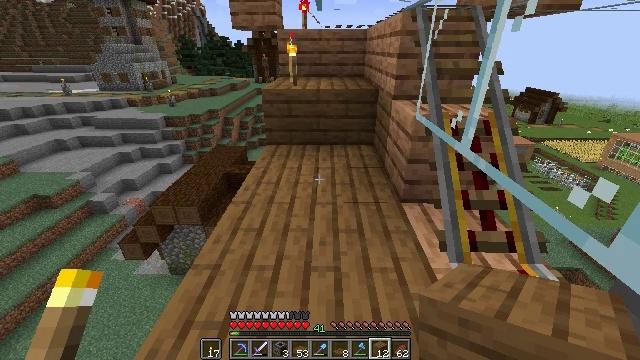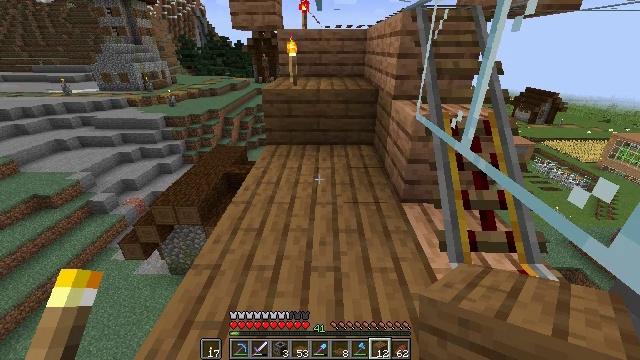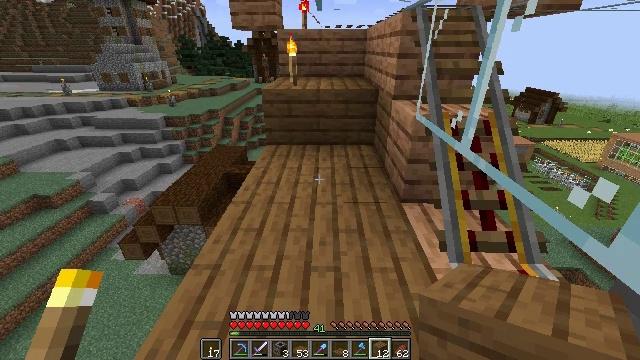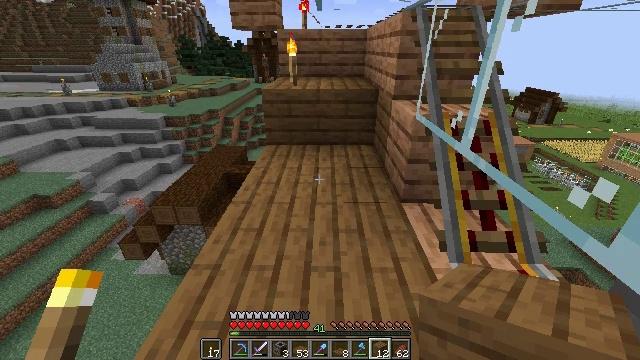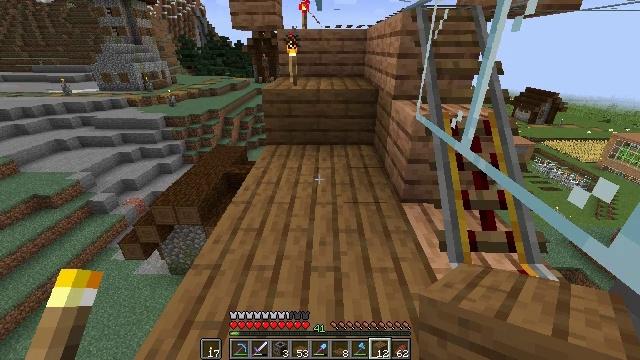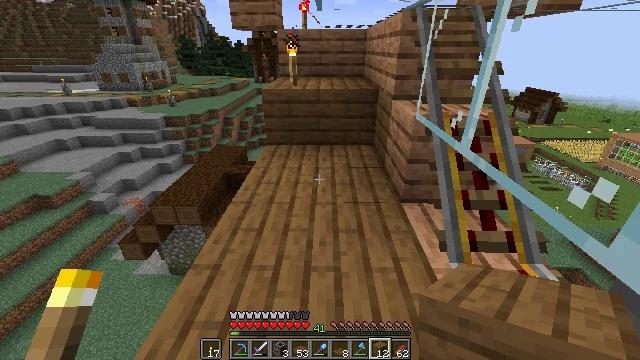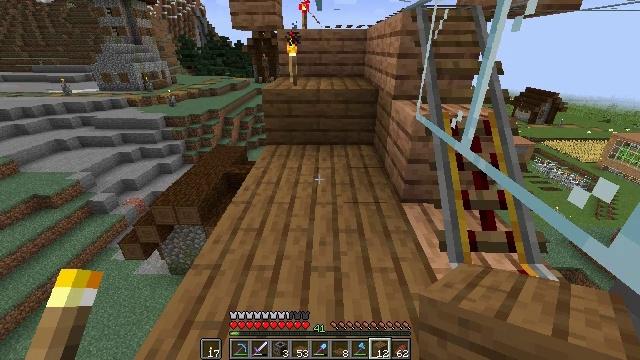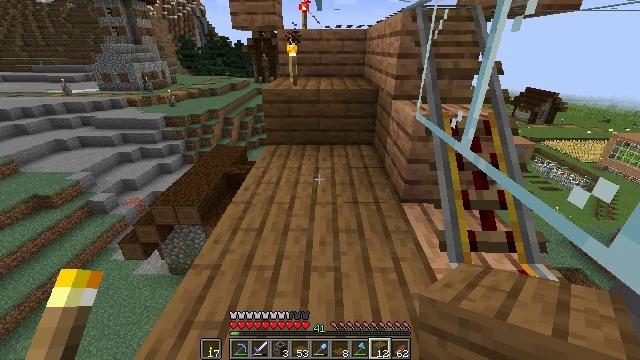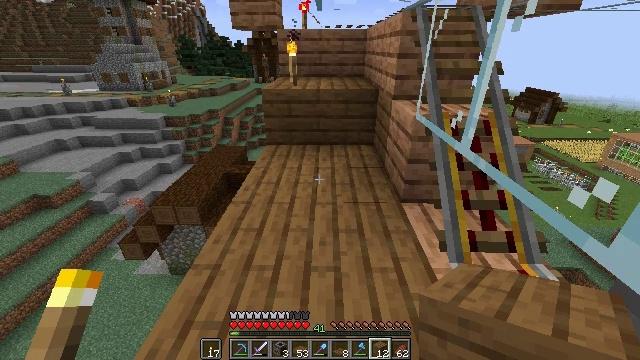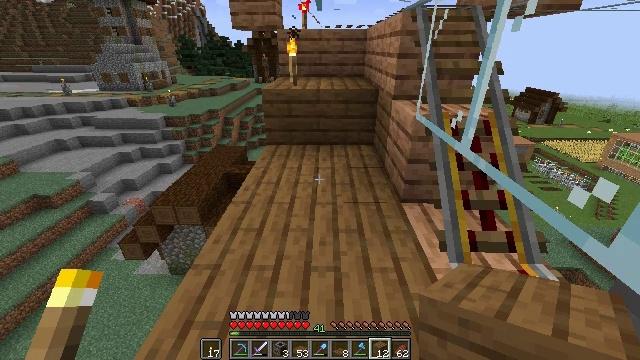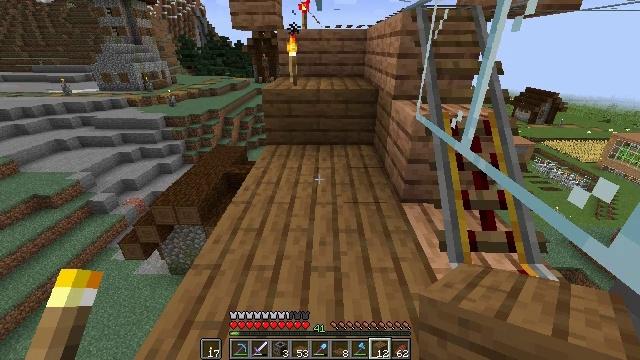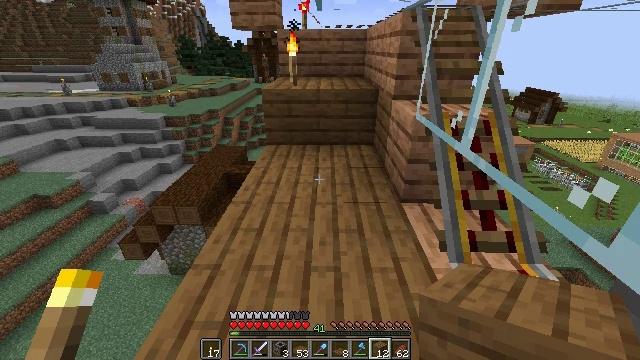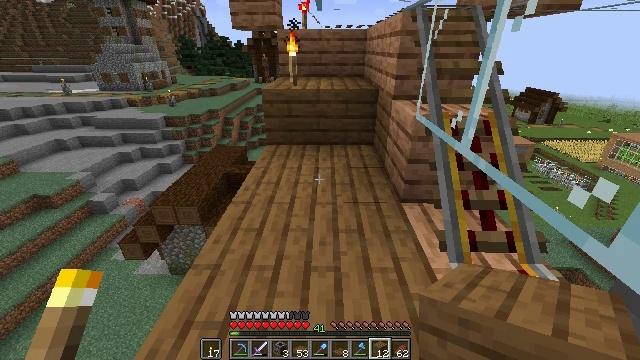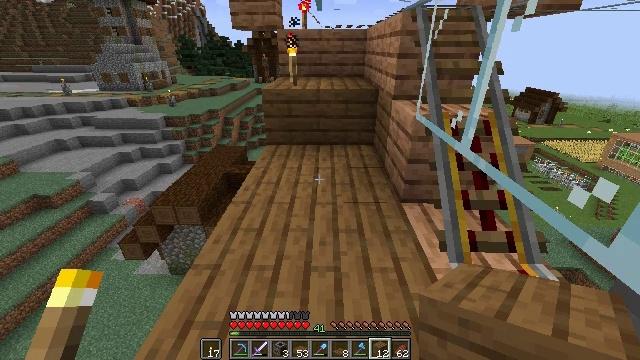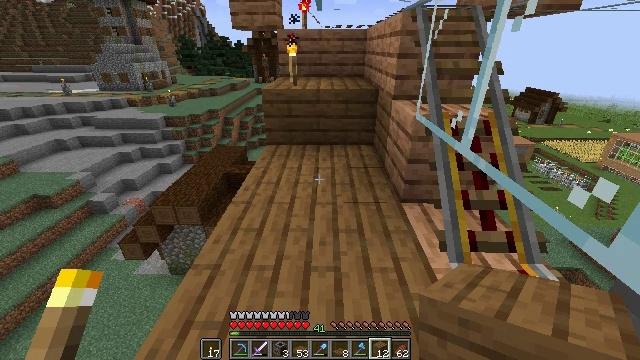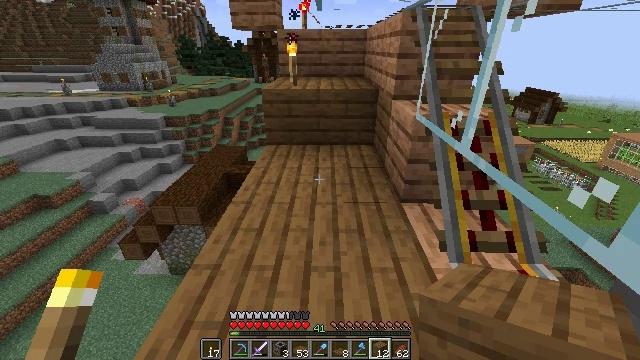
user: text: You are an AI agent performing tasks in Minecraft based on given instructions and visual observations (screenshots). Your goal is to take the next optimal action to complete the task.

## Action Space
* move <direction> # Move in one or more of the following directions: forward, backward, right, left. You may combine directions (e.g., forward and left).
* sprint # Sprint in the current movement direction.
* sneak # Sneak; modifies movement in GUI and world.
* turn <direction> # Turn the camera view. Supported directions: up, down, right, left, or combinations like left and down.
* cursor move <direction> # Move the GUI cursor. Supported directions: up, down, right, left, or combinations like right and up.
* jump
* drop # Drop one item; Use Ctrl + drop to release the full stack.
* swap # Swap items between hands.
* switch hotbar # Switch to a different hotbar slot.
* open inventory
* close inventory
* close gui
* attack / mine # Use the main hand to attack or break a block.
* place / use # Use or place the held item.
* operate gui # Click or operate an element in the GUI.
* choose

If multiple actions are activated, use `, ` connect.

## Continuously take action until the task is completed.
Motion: motion action
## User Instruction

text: Use the crafting table to make a minecart.
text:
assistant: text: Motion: no_op
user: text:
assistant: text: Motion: no_op
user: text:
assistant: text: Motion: no_op
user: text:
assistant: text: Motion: no_op
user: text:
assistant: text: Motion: no_op
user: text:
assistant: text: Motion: no_op
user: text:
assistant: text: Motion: no_op
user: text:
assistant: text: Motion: no_op
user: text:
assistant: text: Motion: no_op
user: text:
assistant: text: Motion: no_op
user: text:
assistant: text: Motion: no_op
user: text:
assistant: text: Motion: no_op
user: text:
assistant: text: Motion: no_op
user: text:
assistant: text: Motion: no_op
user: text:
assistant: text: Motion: no_op
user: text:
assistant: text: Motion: no_op
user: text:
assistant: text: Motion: no_op
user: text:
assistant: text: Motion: no_op
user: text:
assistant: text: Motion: no_op
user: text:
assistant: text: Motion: no_op
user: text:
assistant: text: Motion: no_op
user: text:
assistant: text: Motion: no_op
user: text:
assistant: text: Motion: no_op
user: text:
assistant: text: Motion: no_op
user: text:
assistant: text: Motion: no_op
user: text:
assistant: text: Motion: no_op
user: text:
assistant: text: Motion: no_op
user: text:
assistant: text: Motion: no_op
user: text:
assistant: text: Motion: no_op
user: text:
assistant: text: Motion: turn right